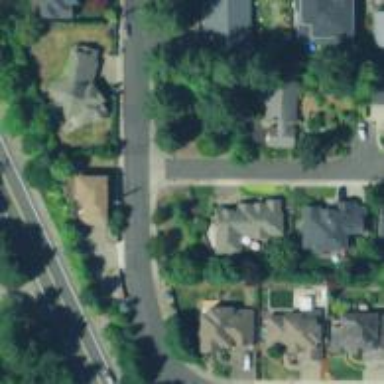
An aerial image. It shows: Residential road with sidewalk on the left.